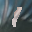
Label: 1